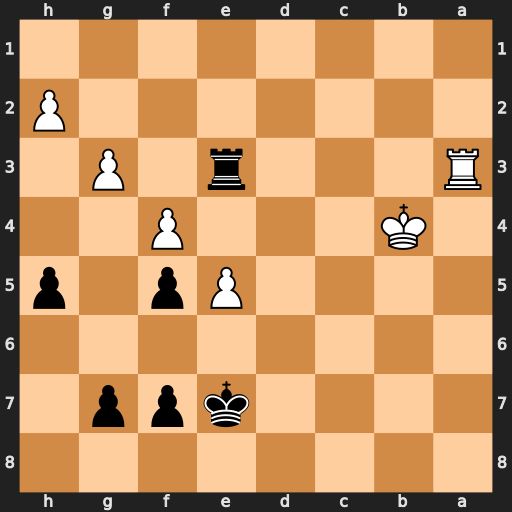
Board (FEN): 8/4kpp1/8/4Pp1p/1K3P2/R3r1P1/7P/8
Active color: b
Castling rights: -
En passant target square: -
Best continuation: Rxa3 Kxa3 Ke6 Kb4 Kd5